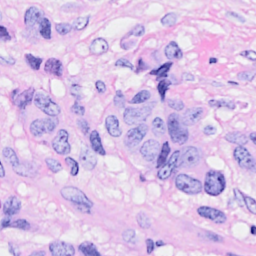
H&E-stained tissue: Breast